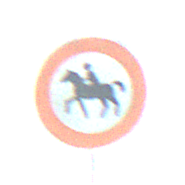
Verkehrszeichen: VerbotReiter
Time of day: SunriseSunset
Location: Outdoor (Beach)
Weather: Clear
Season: NotSpecified
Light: Natural